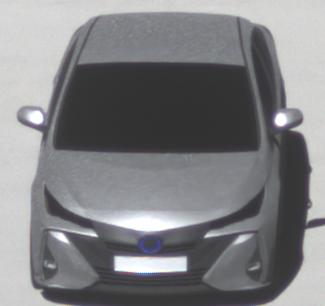
Make: Toyota
Model: Prius 1.8 Plug-In Hybrid
Detailed model: Prius (XW5) Plug-In
Model produced from: 2019/07
Model produced until: 2020/07
Doors: 5
Color: white
Road condition: dry road
Daytime: midday
Contrast: high contrast